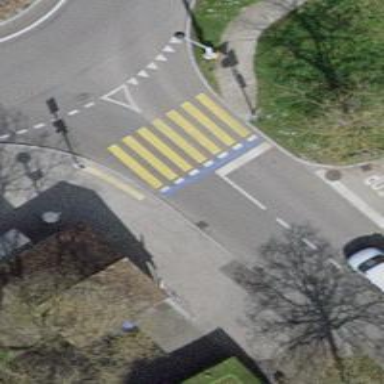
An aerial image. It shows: Road with traffic signals.